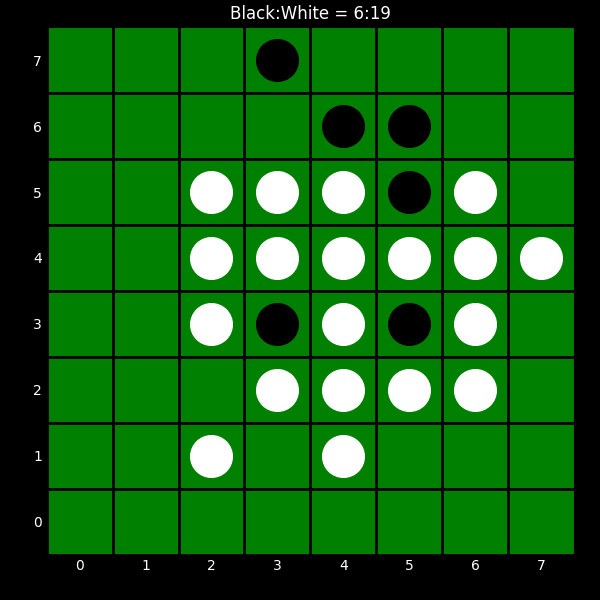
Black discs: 6
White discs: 19